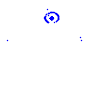
Particle: kaon